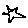
Label: star